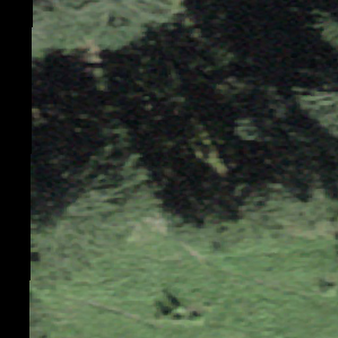
Label: other